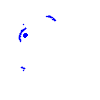
Particle: pion